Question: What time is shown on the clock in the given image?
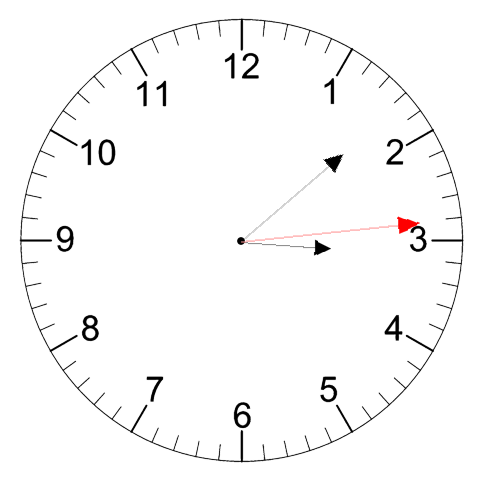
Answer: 03:08:14